Question: I'm developing a GUI, and I have the issue that sometimes, hitting the 'enter' key makes several widgets send their signal. The weirdest part is that sometimes it happens, and sometimes not. The main thing is, I can't guarantee the focus on one and only one 'QGroupBox' at all times.
Here is a somewhat minimal example. If you run it and enter text, then hit 'enter', two functions will be executed (image below).
'''
# -*- coding: utf-8 -*-
from PyQt5.QtCore import Qt
from PyQt5.QtWidgets import (QApplication, QComboBox, QStyleFactory, QDialog, QTextEdit,
QGroupBox, QLabel, QLineEdit, QGridLayout, QPushButton, QVBoxLayout)
import sys
class GrblGUI(QDialog):
class PositionDescriber:
""" Label and widget associated for each axis. Save some writing later """
def __init__(self, labelText, initVal=0.0):
self.posLabel = QLabel(labelText)
self.value = initVal
self.posWidget = QLineEdit(str(self.value))
def __init__(self, parent=None):
""" Initializes the GUI and all widgets within.
Creates the general layout
"""
super(GrblGUI, self).__init__(parent)
self.originalPalette = QApplication.palette()
self.axes = [ self.PositionDescriber("X pos : "),
self.PositionDescriber("Y pos : "),
self.PositionDescriber("Z pos : "),
self.PositionDescriber("A pos : "),
self.PositionDescriber("B pos : ")]
self.size = range(len(self.axes))
self.ports = ["None"]
# Creating widget within panels
self.createConnectToCOM()
self.createPositionControlPanel()
self.createPushButtonsPanel()
self.createMessageHistory()
mainLayout = QGridLayout()
mainLayout.addWidget(self.connectToCOM, 0, 0, 1, 2)
mainLayout.addWidget(self.positionControlPanel, 1, 0)
mainLayout.addWidget(self.pushButtonsPanel, 0, 2, 2, 1)
mainLayout.addWidget(self.messageHistory, 1, 1)
mainLayout.setRowStretch(1, 1)
self.setLayout(mainLayout)
self.setWindowTitle("minimal")
QApplication.setStyle(QStyleFactory.create('Fusion'))
QApplication.setPalette(QApplication.style().standardPalette())
"""
Creation of panels, widgets, and associated layouts
"""
def createConnectToCOM(self):
self.connectToCOM = QGroupBox()
self.availableDevicesScroll = QComboBox()
for item in self.ports:
self.availableDevicesScroll.addItem(item)
connectLabel = QLabel("Connect to device :")
self.updatePushButton = QPushButton("Update")
self.updatePushButton.setDefault(True)
self.connectPushButton = QPushButton("Connect")
self.connectPushButton.setDefault(True)
self.updatePushButton.clicked.connect(self.updateAvailableCOM)
self.connectPushButton.clicked.connect(self.connectToPort)
layout = QGridLayout()
layout.addWidget(connectLabel, 0, 0)
layout.addWidget(self.availableDevicesScroll, 1, 0)
layout.addWidget(self.updatePushButton, 0, 1)
layout.addWidget(self.connectPushButton, 1, 1)
layout.setColumnStretch(0, 1)
self.connectToCOM.setLayout(layout)
def createPositionControlPanel(self):
self.positionControlPanel = QGroupBox("Position Control Panel : ")
for i in self.size:
self.axes[i].posWidget.returnPressed.connect(self.registerInput)
layout = QGridLayout()
for i in self.size:
layout.addWidget(self.axes[i].posLabel, i, 0)
for i in self.size:
layout.addWidget(self.axes[i].posWidget, i, 1)
sendPushButton = QPushButton("Send to pos")
sendPushButton.setDefault(True)
sendPushButton.clicked.connect(self.sendToPos)
layout.addWidget(sendPushButton, len(self.axes), 2, 1, 2)
layout.setRowStretch(6, 1)
self.positionControlPanel.setLayout(layout)
def createPushButtonsPanel(self):
self.pushButtonsPanel = QGroupBox("Things you may want to do : ")
self.homingPushButton = QPushButton("Homing")
self.homingPushButton.setDefault(True)
self.homingPushButton.clicked.connect(self.homing)
recPosPushButton = QPushButton("Record current pos")
recPosPushButton.setDefault(True)
recPosPushButton.clicked.connect(self.recordPosition)
layout = QVBoxLayout()
layout.setSpacing(20)
layout.addWidget(self.homingPushButton)
layout.addWidget(recPosPushButton)
layout.addStretch(1)
self.pushButtonsPanel.setLayout(layout)
def createMessageHistory(self):
self.messageHistory = QGroupBox("Message history : ")
self.textEdit = QTextEdit()
self.textEdit.setReadOnly(True)
self.textEdit.setPlainText("")
layout = QVBoxLayout()
layout.addWidget(self.textEdit)
self.messageHistory.setLayout(layout)
"""
Methods to call
"""
def connectToPort(self):
self.textEdit.append("connectToPort")
def updateAvailableCOM(self):
self.textEdit.append("updateAvailableCOM")
def registerInput(self):
self.textEdit.append("registerInput")
def homing(self):
self.textEdit.append("homing")
def recordPosition(self):
self.textEdit.append("recordPosition")
def sendToPos(self):
self.textEdit.append("sendToPos")
if __name__ == '__main__':
app = QApplication(sys.argv)
gallery = GrblGUI()
gallery.show()
app.exec()
# sys.exit(appctxt.app.exec())
'''
And the result after entering text:

I've tried different thing such as 'setFocusPolicy(Qt.NoFocus)' or 'setFocus()', but it didn't work. Any ideas?
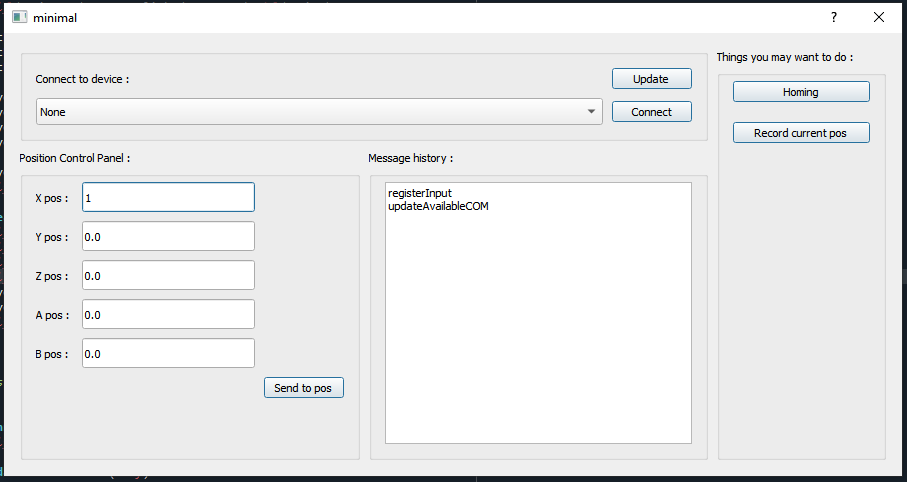
Answer: The problem comes from both the <URL>, and it has the following results
- 'autoDefault''True''default'- 'autoDefault''False'
Events received by a widget that does accept them are automatically propagated to its parent, up in the parenthood hierarchy, until one widget accept it or the top level widget is reached.
QLineEdit by default the return key press, but does accept it, which means that it knows that the key has been pressed (since it can emit the 'returnPressed' signal) but will not handle, thus propagating it to the parent.
Considering the above, the unwanted behavior is that the key event is also received by the QDialog, so there are various possibilities, depending on the requirements.
## Use QWidget instead of QDialog
This is the easiest choice, but you might still need a QDialog for its features: the 'exec' event loop, the 'accepted/rejected' signals and result interface, or just to simplify the modality
## Set the default property to False for all buttons
Obviously, you can set the 'autoDefault' property to 'False' for each button, but an easier solution is to use a cycle that loops over all QPushButton instances, which should be implemented in an override that we know for sure that would be called, like 'exec' or, maybe better, 'showEvent':
'''
class Dialog(QtWidgets.QDialog)
# ...
def showEvent(self, event):
super().showEvent(event)
if not event.spontaneous():
for btn in self.findChildren(QtWidgets.QPushButton):
if btn.default():
btn.setDefault(False)
if btn.autoDefault():
btn.setAutoDefault(False)
'''
This can become a problem, though, as sometimes you might want to use that feature anyway: for instance, if you have a tab/stacked widget, and you want to avoid the return feature in a page that has a line edit, but not in another one that only has one button (like a wizard).
## Ignore the Return key in the dialog
Overriding the 'keyPressEvent', and call the base implementation if the key is return or enter (this has the same problem above, as it completely disable the feature):
'''
class Dialog(QtWidgets.QDialog)
# ...
def keyPressEvent(self, event):
if event.key() not in (QtCore.Qt.Key_Return, QtCore.Qt.Key_Enter):
super().keyPressEvent(event)
'''
## Accept the key event in the line edit
This is probably a more appropriate approach, as it solves the problem at the : consider the event as accepted in the QLineEdit if the return/enter key is pressed. This can only be done in a subclass:
'''
class LineEdit(QtWidgets.QLineEdit):
def keyPressEvent(self, event):
super().keyPressEvent(event)
if event.key() in (QtCore.Qt.Key_Return, QtCore.Qt.Key_Enter):
event.accept()
'''